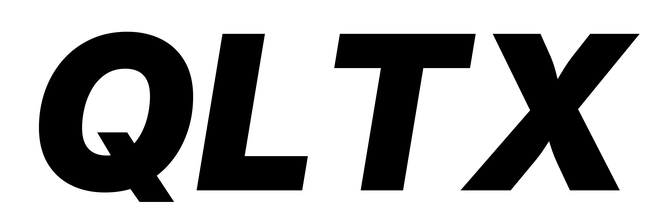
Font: Inter-Italic_Black_Italic